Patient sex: M
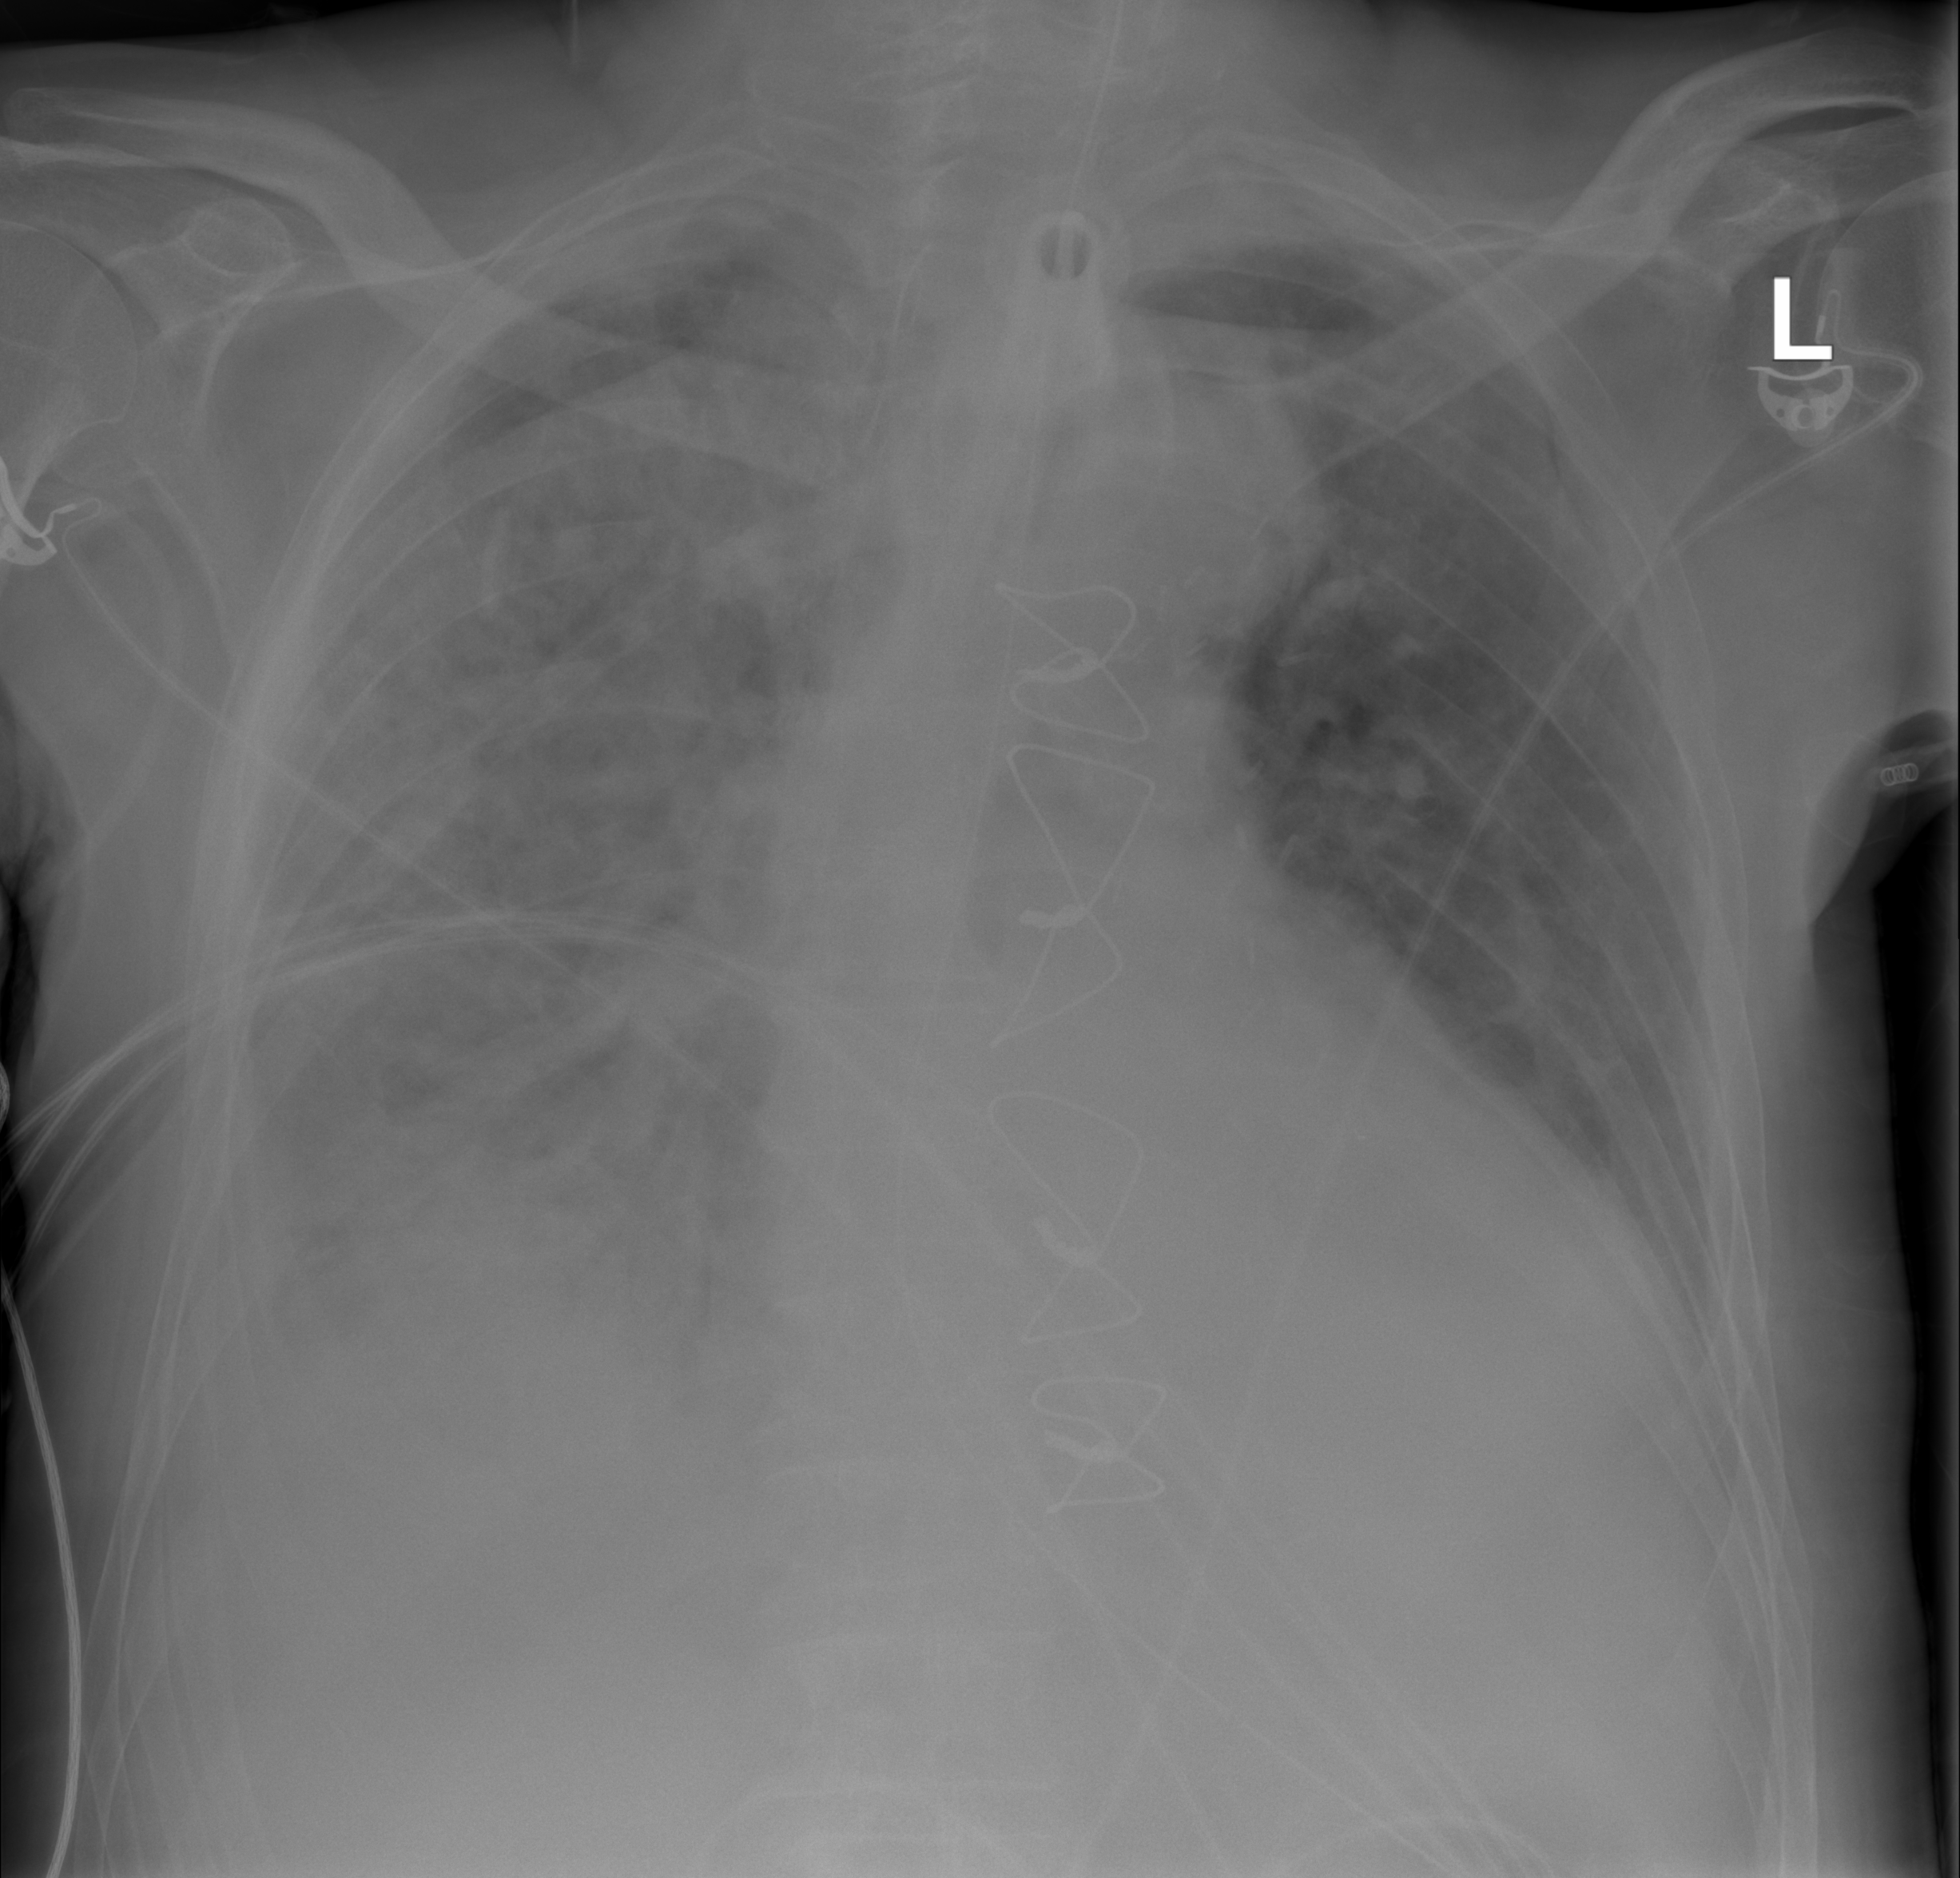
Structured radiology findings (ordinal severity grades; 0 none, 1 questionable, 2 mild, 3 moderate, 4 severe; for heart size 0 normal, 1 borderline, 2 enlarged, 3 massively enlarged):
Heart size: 2
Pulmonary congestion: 2
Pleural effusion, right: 2
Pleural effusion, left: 2
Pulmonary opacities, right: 3
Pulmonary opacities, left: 2
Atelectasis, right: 2
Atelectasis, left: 2